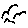
Label: bird